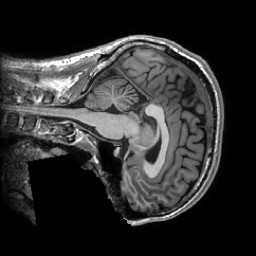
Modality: T1w
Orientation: sagittal
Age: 27
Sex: male
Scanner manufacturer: ge
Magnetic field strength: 3 T
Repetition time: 0.007348 s
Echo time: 0.003036 s